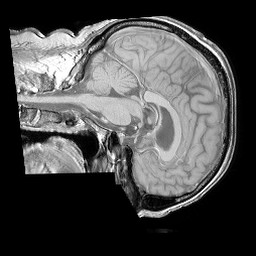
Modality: T1w
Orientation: sagittal
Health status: ill
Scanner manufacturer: philips
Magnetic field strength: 3 T
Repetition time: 0.3787 s
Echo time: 0.002908 s